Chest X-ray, AP view. Patient: 66 years old, sex F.
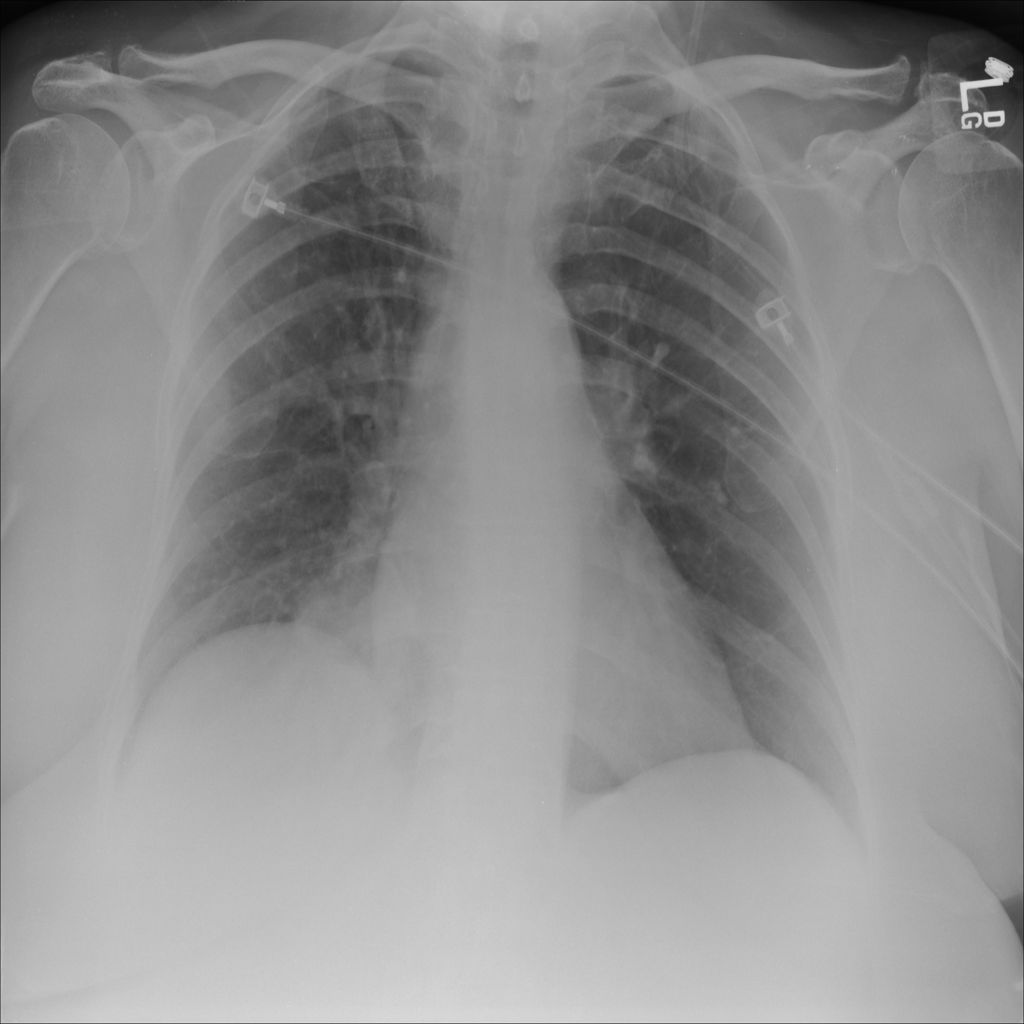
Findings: Nodule